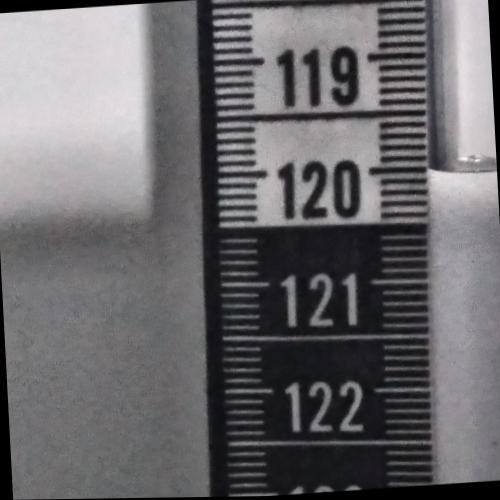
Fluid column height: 120.0 cm